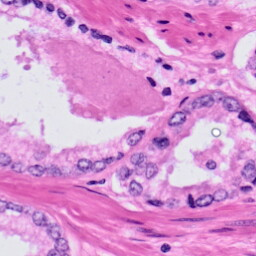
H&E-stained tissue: Prostate